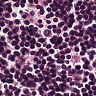
Metastatic tissue present: no